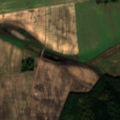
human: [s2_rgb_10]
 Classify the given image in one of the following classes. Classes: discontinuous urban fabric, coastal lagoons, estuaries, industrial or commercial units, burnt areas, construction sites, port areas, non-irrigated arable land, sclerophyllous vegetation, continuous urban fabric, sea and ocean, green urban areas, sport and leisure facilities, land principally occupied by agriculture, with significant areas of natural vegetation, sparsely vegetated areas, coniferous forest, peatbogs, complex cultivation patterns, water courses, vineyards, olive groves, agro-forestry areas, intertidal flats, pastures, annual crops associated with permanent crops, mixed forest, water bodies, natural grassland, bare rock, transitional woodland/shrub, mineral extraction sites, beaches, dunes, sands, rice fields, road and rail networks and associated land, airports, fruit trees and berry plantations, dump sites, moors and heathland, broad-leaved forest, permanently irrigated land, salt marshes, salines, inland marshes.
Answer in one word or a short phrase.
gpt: non-irrigated arable land, broad-leaved forest